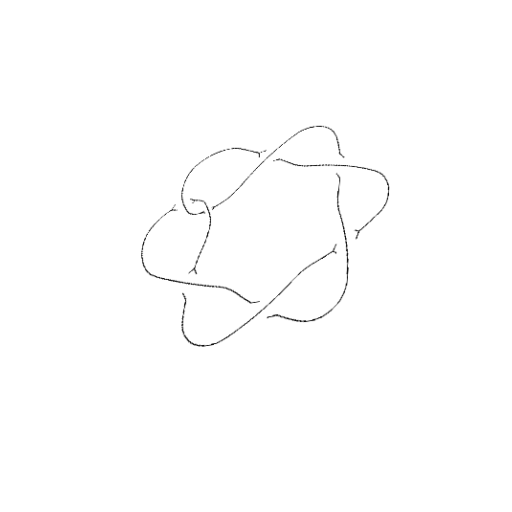
Crossing number: 7